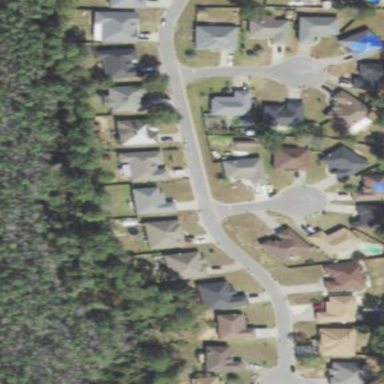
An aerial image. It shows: Residential area consisting of single-family homes.